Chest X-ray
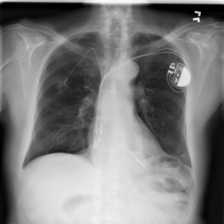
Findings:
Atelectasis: negative
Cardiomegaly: negative
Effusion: negative
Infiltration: negative
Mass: negative
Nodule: negative
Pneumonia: negative
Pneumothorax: negative
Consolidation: negative
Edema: negative
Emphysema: negative
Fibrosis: negative
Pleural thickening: negative
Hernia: positive